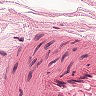
Metastatic tissue present: no